Interaction volume radius: 5 \u00c5
Interaction volume height: 20 \u00c5
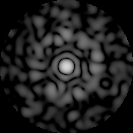
Disorder parameter: 0.8508